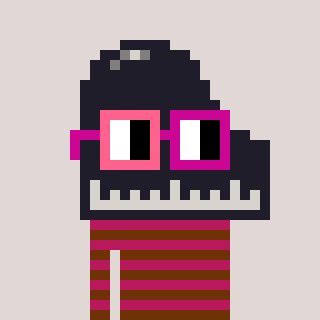
a pixel art character with square pink and red glasses, a piano-shaped head and a darkpink-colored body on a warm background